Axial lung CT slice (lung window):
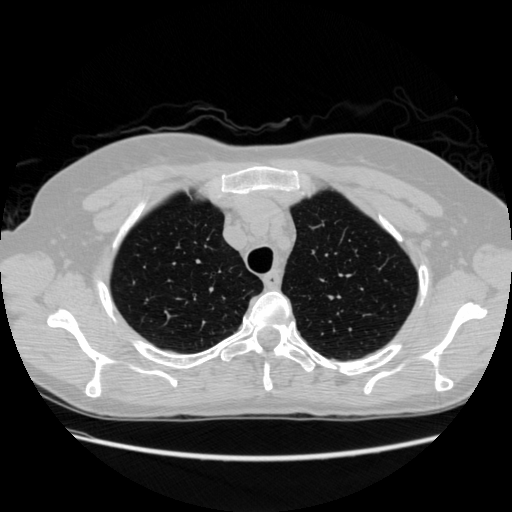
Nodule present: no